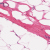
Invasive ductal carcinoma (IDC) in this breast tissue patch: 0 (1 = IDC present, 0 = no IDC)